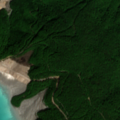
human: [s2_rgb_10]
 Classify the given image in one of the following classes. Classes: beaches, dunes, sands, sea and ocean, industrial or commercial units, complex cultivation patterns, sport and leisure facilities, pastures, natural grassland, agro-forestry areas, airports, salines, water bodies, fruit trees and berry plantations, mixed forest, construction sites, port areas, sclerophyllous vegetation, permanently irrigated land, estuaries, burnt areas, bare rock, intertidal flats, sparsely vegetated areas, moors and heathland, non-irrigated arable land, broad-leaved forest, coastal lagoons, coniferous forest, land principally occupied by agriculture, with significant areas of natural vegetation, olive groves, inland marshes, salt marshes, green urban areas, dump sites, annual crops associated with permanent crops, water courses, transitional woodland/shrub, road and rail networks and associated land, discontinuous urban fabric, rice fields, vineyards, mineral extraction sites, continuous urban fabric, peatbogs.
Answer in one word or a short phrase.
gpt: mineral extraction sites, broad-leaved forest, water bodies